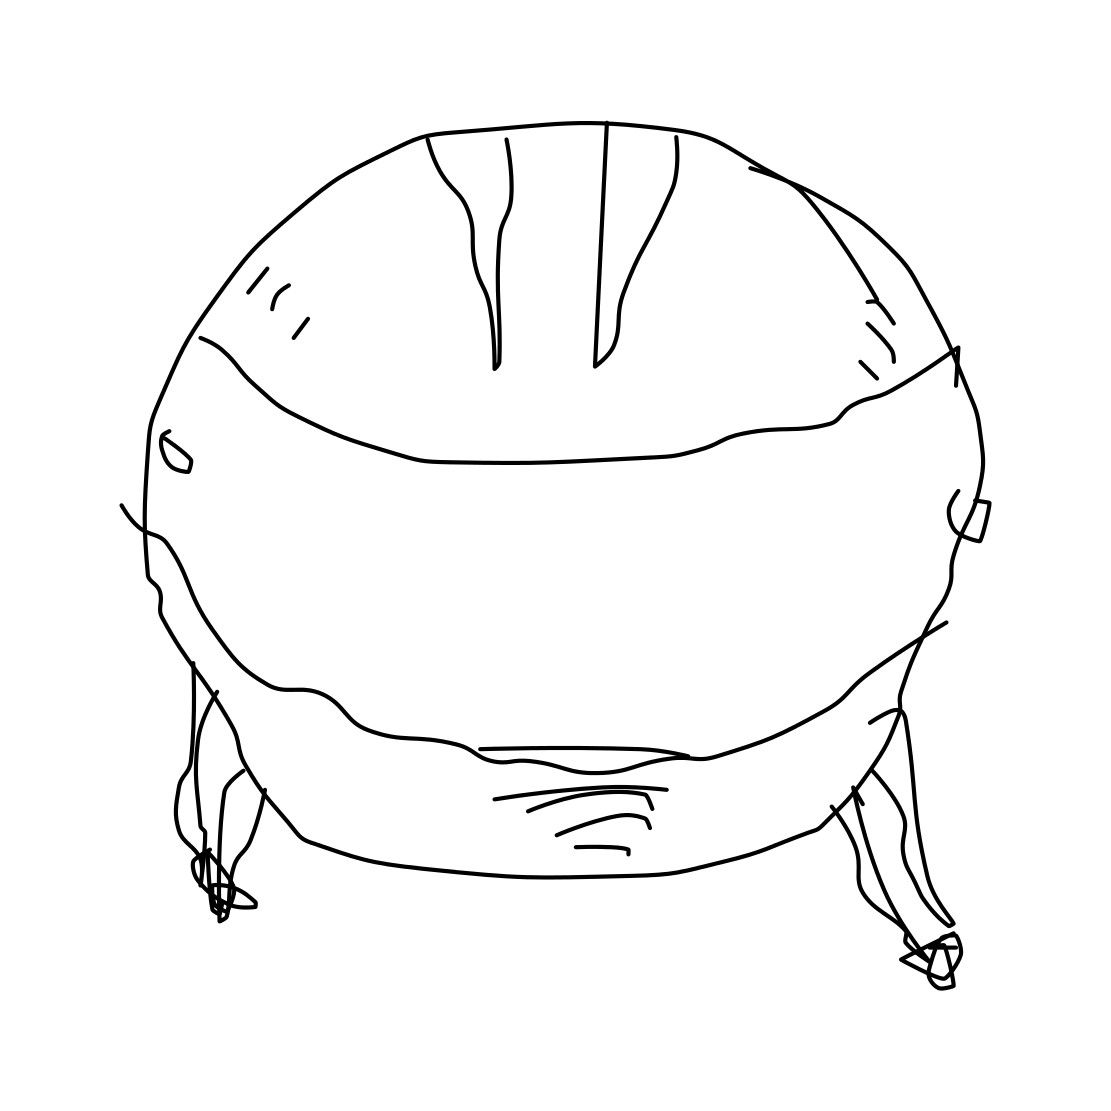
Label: helmet